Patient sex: F
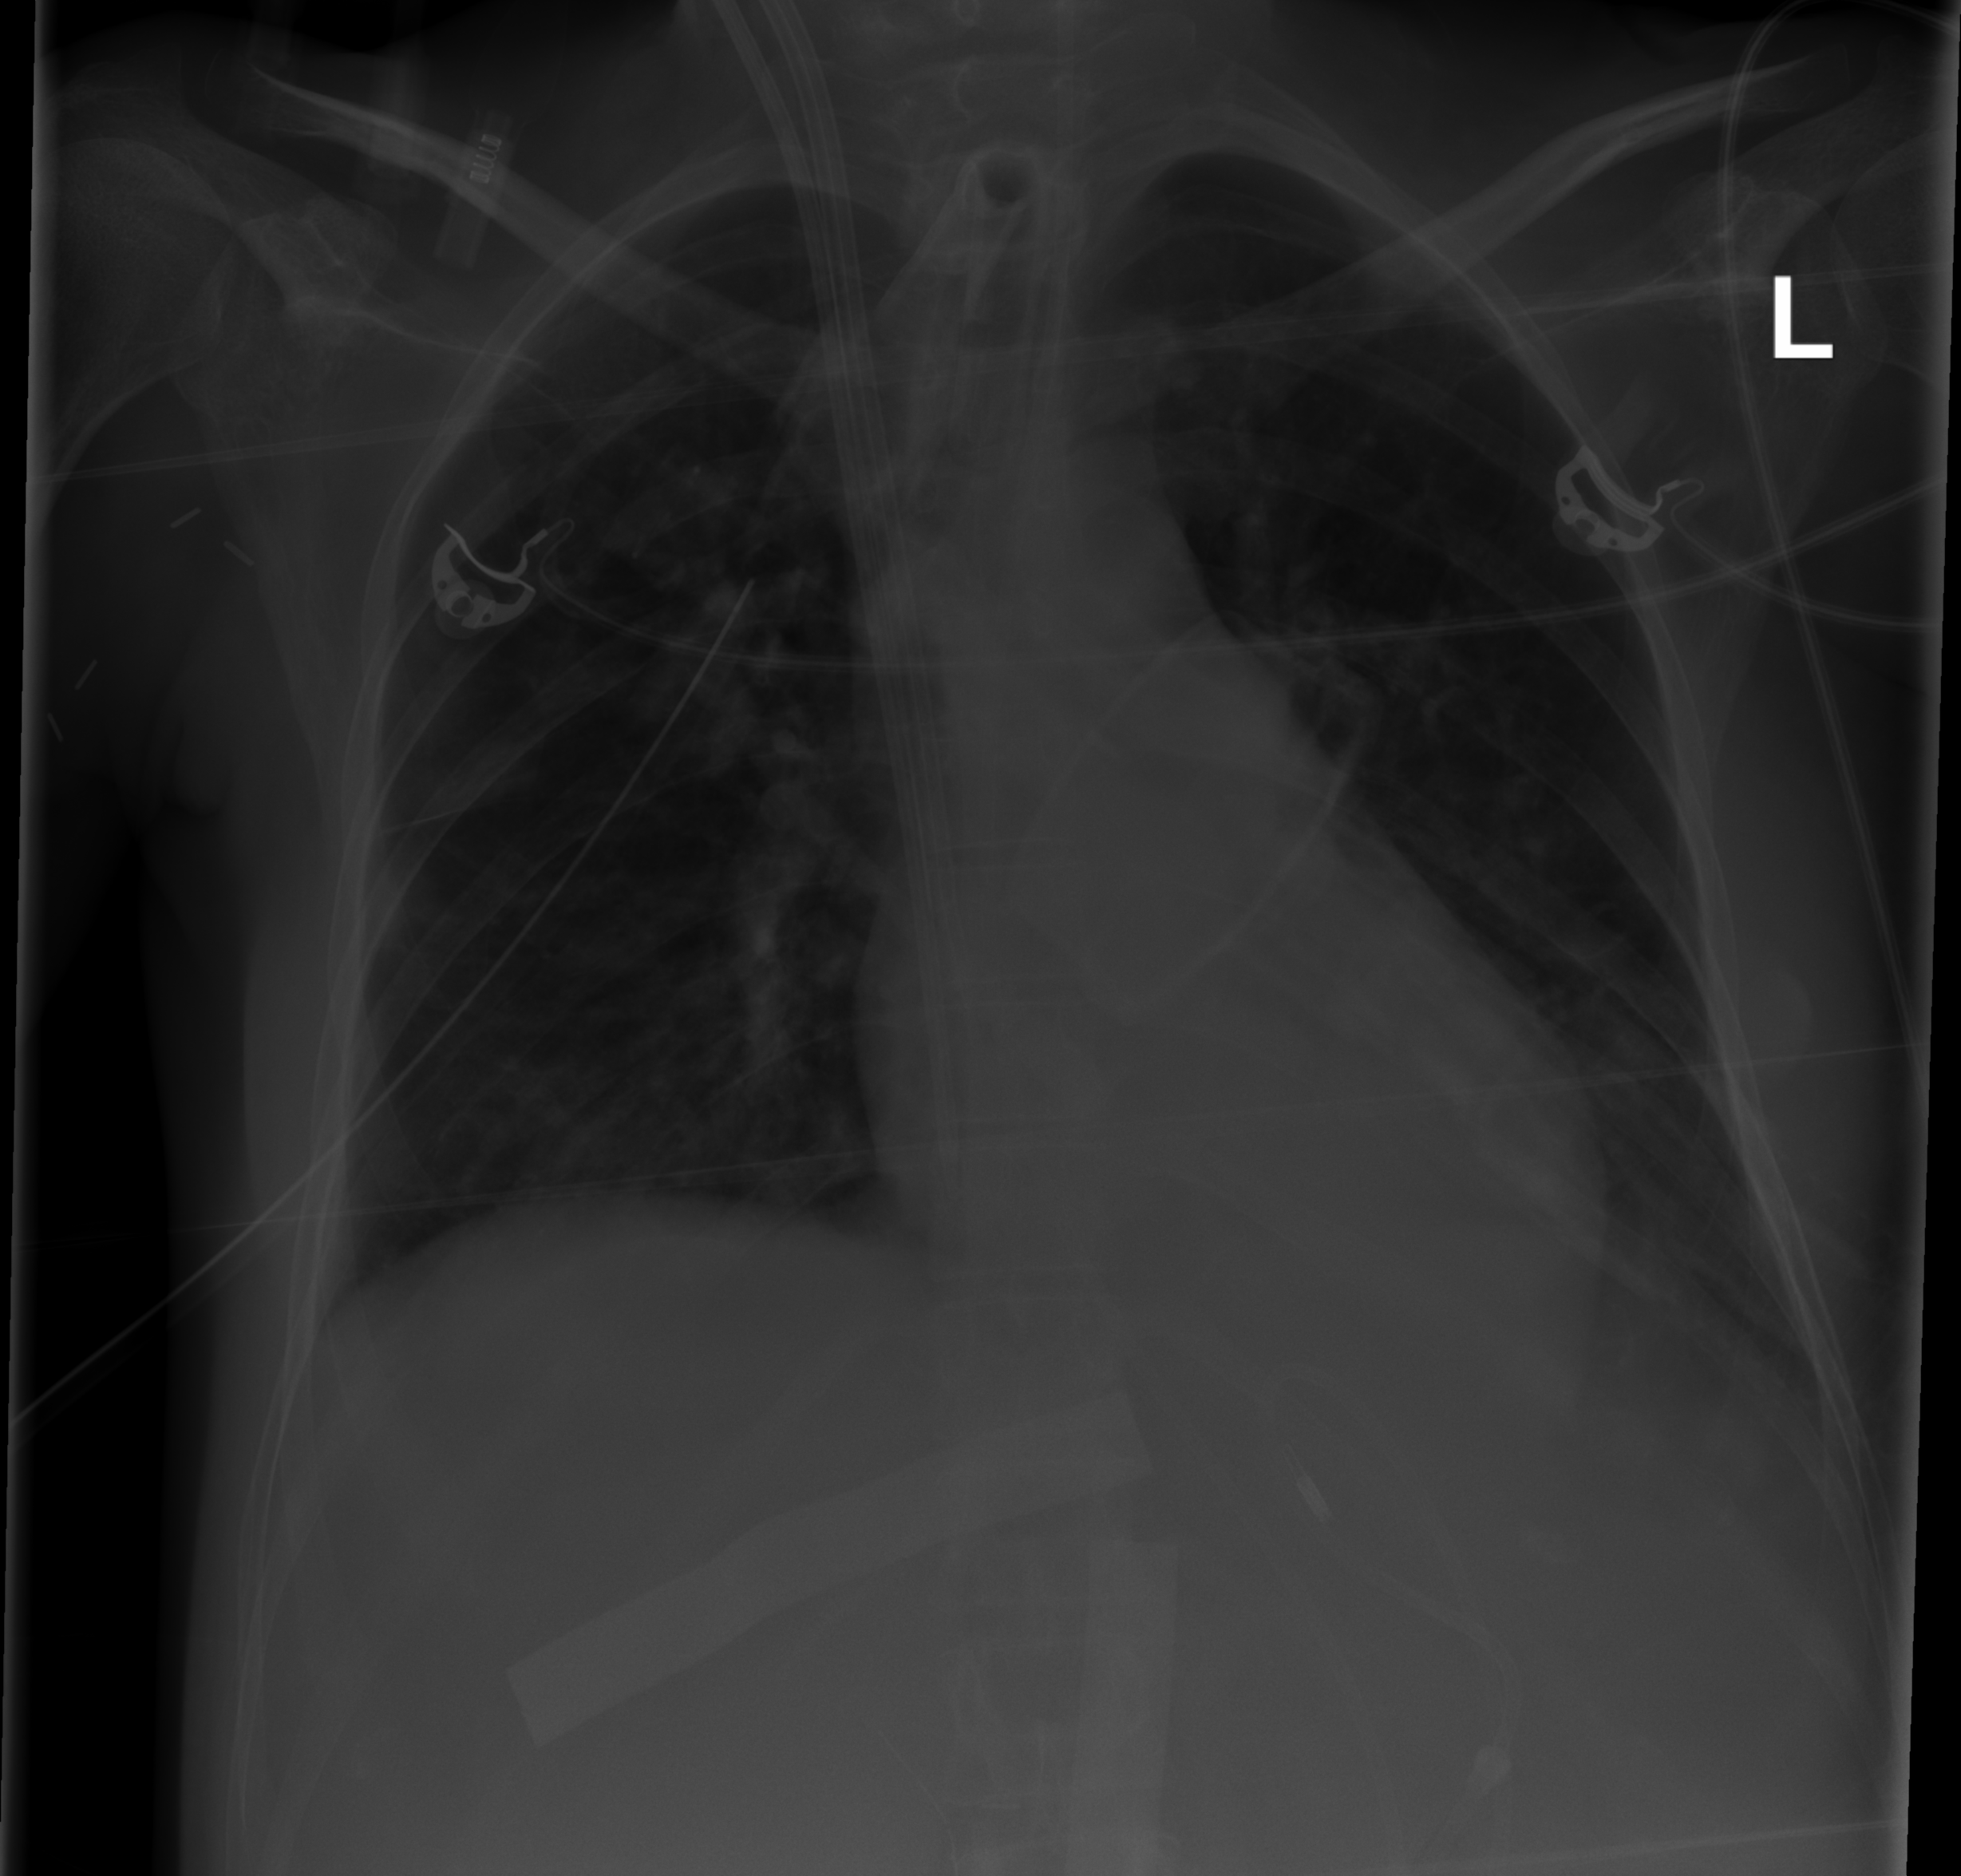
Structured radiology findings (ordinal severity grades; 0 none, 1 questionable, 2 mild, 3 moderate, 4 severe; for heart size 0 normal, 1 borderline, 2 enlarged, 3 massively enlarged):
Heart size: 0
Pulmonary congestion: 0
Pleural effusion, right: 0
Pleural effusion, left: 0
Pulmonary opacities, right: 0
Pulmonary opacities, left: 0
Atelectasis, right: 2
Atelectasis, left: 2